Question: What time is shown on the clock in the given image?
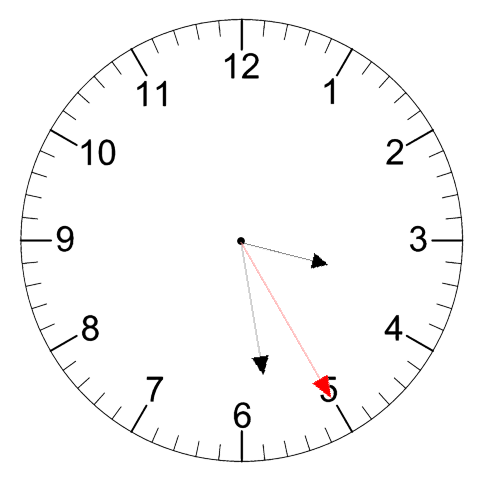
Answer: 03:28:25